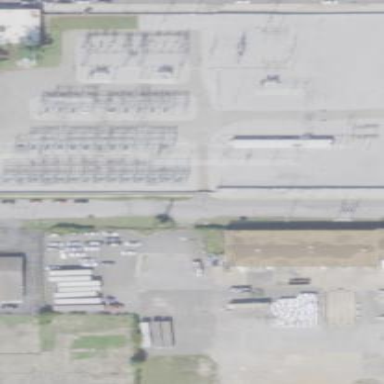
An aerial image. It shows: Power substation.